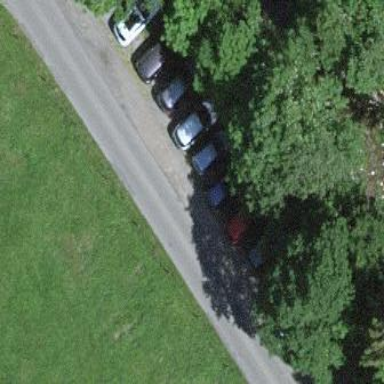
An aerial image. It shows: Parking area with surface.